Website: macys
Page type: gifting
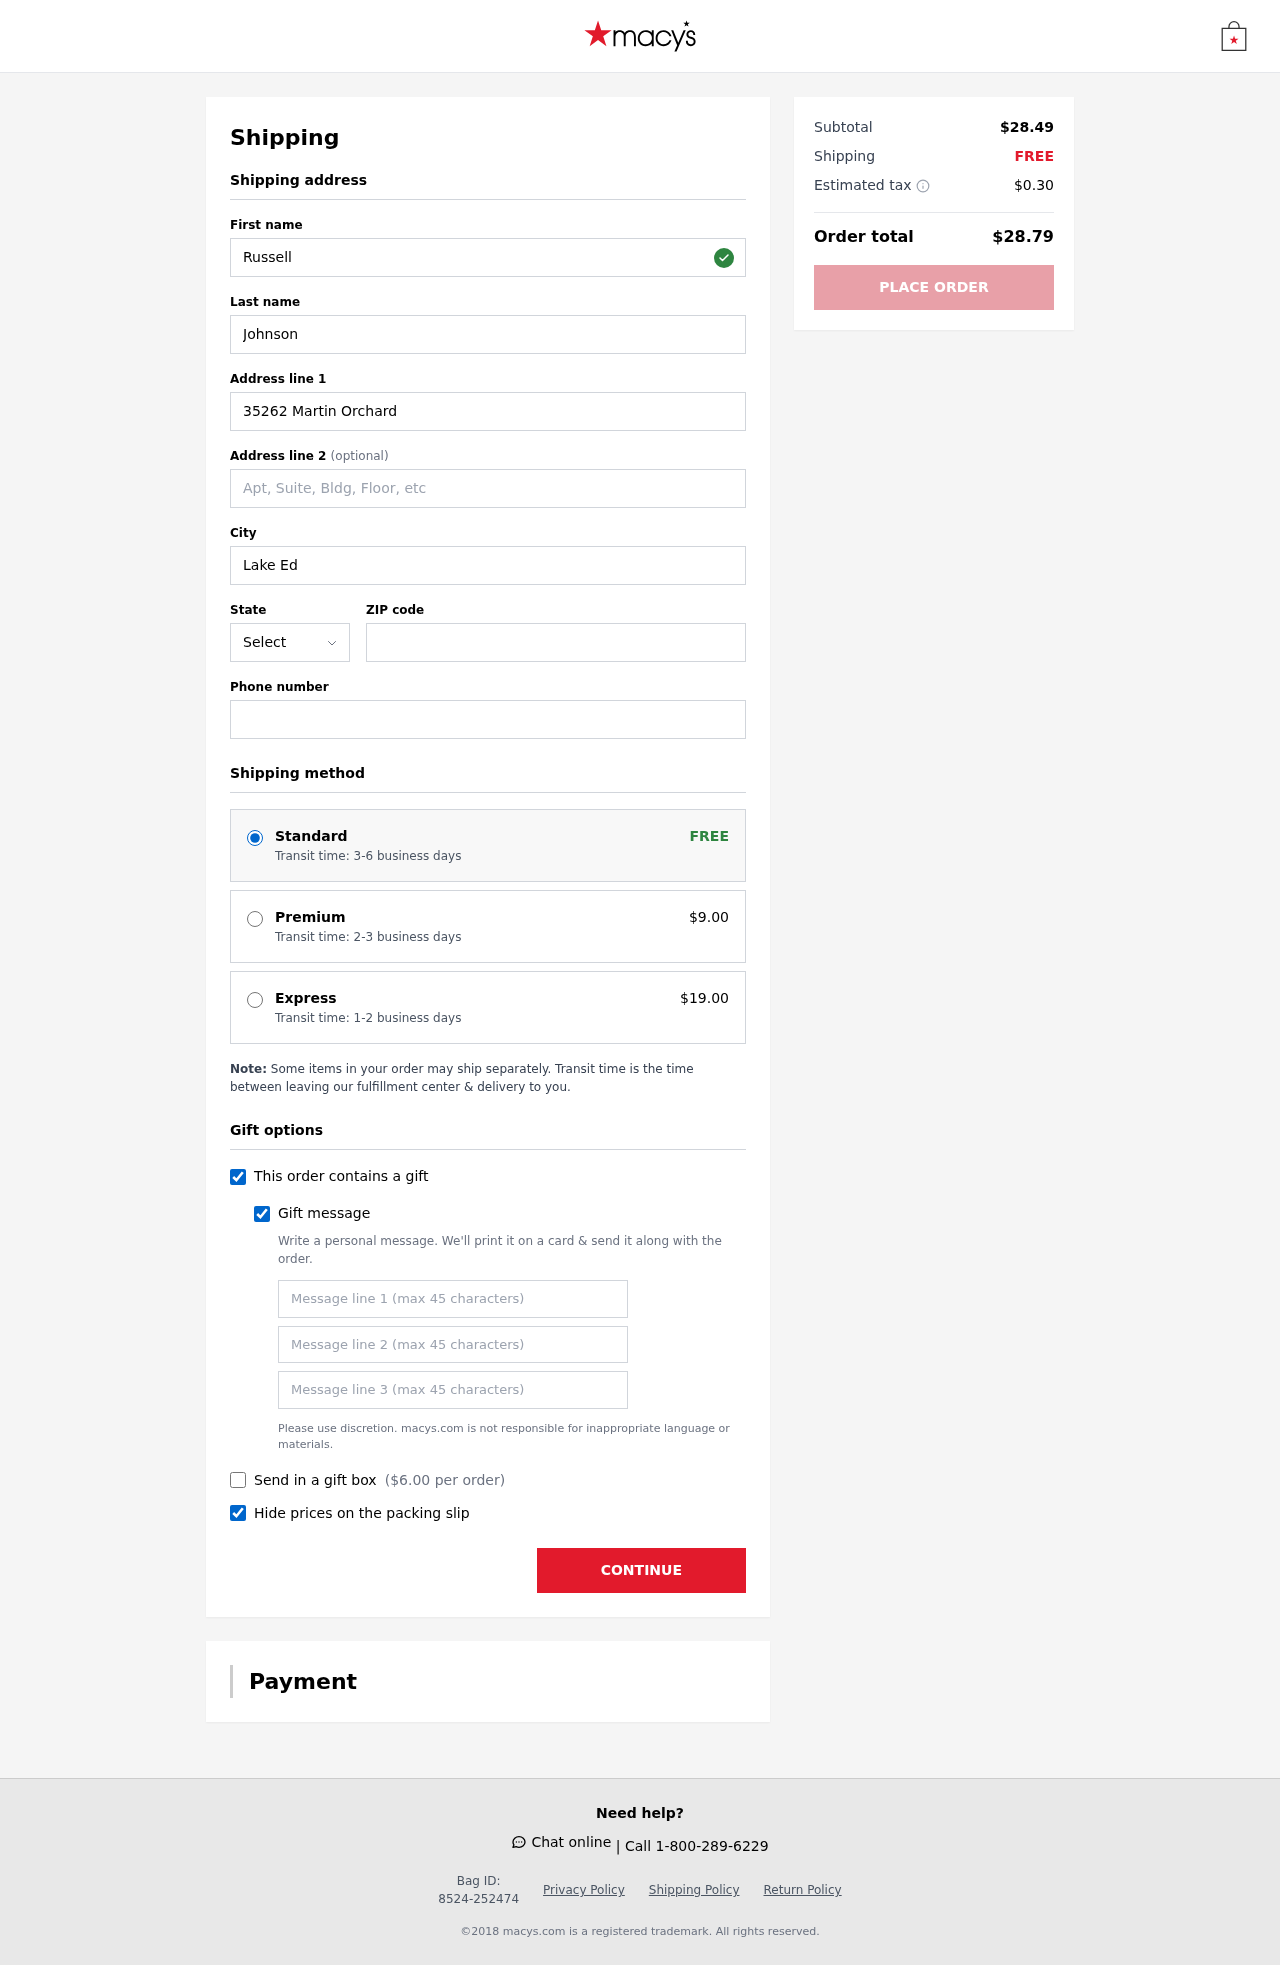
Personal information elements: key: PII_STATE_ABBR
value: KY
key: PII_FIRSTNAME
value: Russell
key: PII_LASTNAME
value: Johnson
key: PII_STREET
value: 35262 Martin Orchard
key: PII_CITY
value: Lake Eddieberg
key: PII_POSTCODE
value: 41762
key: PII_PHONE
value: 4514240918
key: PII_GIFT_MESSAGE
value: Hey Joshua! Thought these would be perfect for those late-night baking sessions we always talk about. Can't wait to see what delicious treats you whip up! Russell
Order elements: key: ORDER_SHIPPING_STANDARD
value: Transit time: 3-6 business days
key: ORDER_SHIPPING_PREMIUM
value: Transit time: 2-3 business days
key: ORDER_SHIPPING_PREMIUM_PRICE
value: $9.00
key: ORDER_SHIPPING_EXPRESS
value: Transit time: 1-2 business days
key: ORDER_SHIPPING_EXPRESS_PRICE
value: $19.00
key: ORDER_GIFT_BOX_PRICE
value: $6.00
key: ORDER_SUBTOTAL
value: $28.49
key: ORDER_SHIPPING_COST
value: FREE
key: ORDER_TAX
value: $0.30
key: ORDER_TOTAL
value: $28.79